Question: I am working on consolidating data in an excel spreadsheet. (I wish I could use another tool but excel is what we use at work)
Since there are many different spreadsheets and some have information regarding the same line item I colored the ID number to know which line item came from which spreadsheet of data. Then I filtered based on color and input some data. When I unfiltered the data it changed the cells and of data in the column that I edited. My guess is that when I'm unfiltering the rows of data that I changed are staying in their current cells and the rows are moving and therefore attributing the data I input to different line items than I had originally populated.
Ive tried multiple times to fix the issue and have done some research but I can't seem to make sure the data stays in the correct line.
Is there an excel option or way I could fix this? Does it have to do with the filtering on color? When I filter based on value this does not occur but it would be easier to keep it filtered on color.
Thanks.
Here is an example of what happens (not the actually spreadsheet of data):

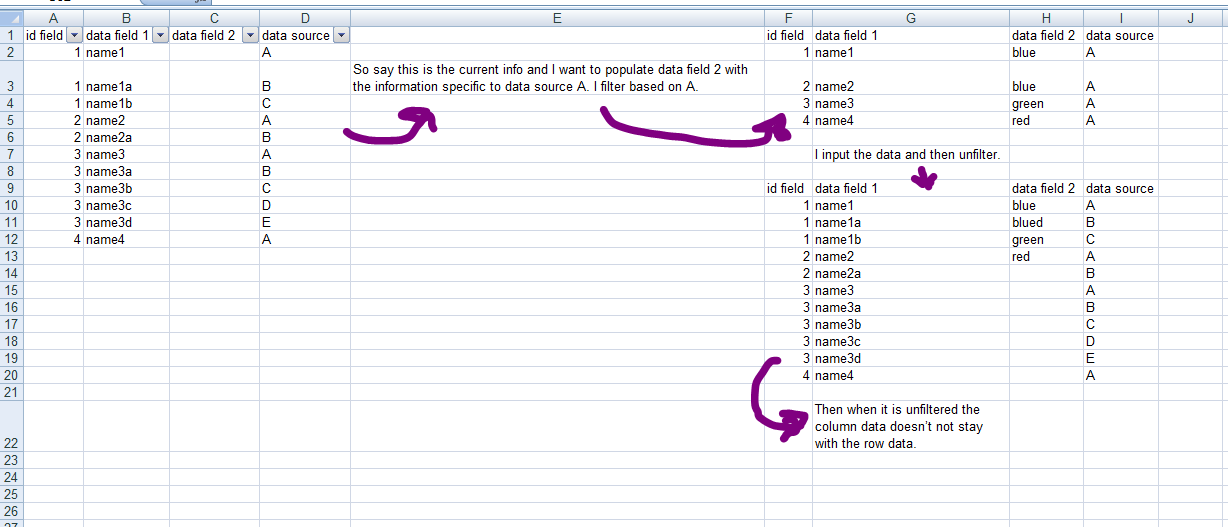
Answer: When filtered excel simply hides the other rows and shows the filtered data. When copying to other cells, if there are other cells in between the copied cells the format and copy goes to those cells as well. The way around this is to copy and past directly, one by one, to the cells you want (if there are hidden cells in between, else you can copy all the way down). It is tedious but solves the issue.